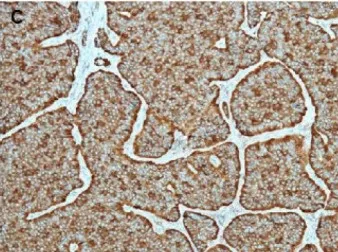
The tumor cells are immunoreactive for chromogranin A.
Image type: pathology (immunostaining)